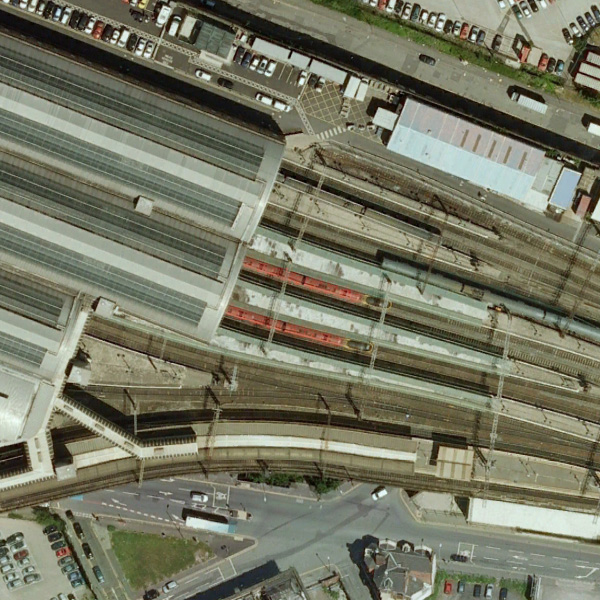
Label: RailwayStation